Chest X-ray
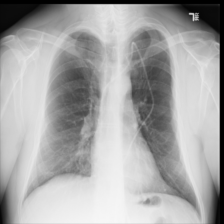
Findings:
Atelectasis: negative
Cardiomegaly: negative
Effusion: negative
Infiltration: negative
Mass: negative
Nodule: negative
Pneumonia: negative
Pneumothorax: negative
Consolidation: negative
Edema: negative
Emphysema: negative
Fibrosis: negative
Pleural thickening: negative
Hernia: negative